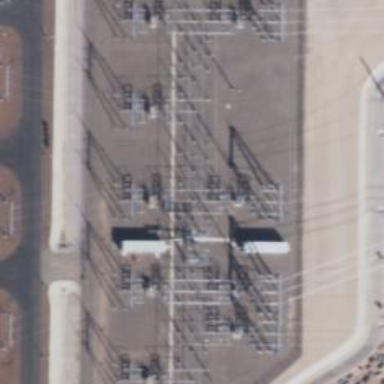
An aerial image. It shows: Switch for power supply.